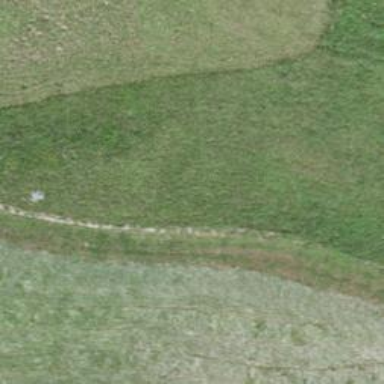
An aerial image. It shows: Grassy track with grade5 tracktype.